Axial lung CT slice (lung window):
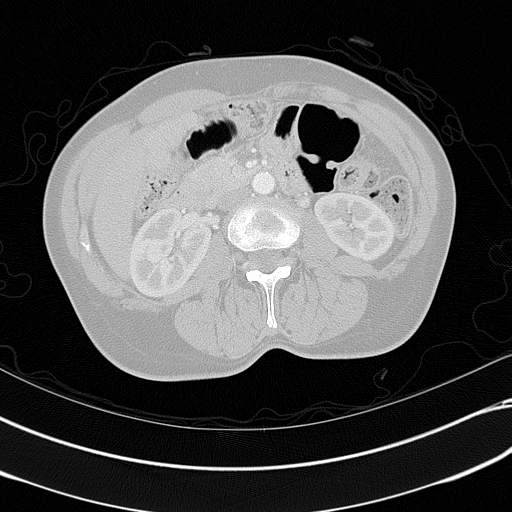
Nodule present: no